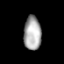
Tissue: prostate
Cell type: T cells
Senescence score: 0.3582
Nuclear area (px): 578
Mean DAPI intensity: 168.68